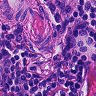
Metastatic tissue present: no